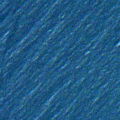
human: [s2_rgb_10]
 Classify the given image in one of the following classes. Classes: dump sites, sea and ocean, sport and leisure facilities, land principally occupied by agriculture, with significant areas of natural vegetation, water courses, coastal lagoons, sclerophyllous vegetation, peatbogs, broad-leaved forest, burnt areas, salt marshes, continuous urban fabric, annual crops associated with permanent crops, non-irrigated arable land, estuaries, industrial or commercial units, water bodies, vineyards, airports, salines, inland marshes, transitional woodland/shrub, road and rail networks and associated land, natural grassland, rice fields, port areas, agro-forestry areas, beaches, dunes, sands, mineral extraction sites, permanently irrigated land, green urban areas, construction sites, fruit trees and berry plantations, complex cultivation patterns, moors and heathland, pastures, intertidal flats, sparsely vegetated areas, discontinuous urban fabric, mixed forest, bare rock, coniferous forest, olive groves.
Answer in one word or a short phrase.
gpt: sea and ocean